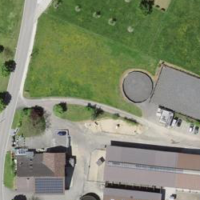
EUNIS habitat code: 55
Species observed at this site:
Ficus carica